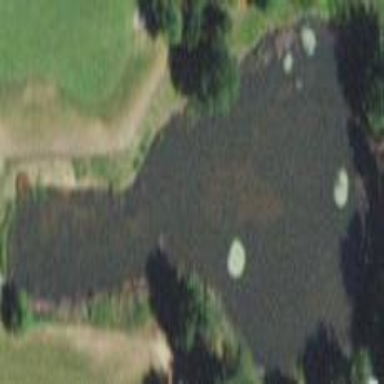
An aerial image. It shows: Picturesque scene of golf course with lateral water hazard.